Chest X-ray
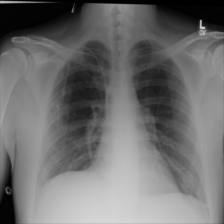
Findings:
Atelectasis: negative
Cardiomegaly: negative
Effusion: positive
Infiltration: negative
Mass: negative
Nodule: negative
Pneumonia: negative
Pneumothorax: negative
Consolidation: negative
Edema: negative
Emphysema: negative
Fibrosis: negative
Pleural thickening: positive
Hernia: negative